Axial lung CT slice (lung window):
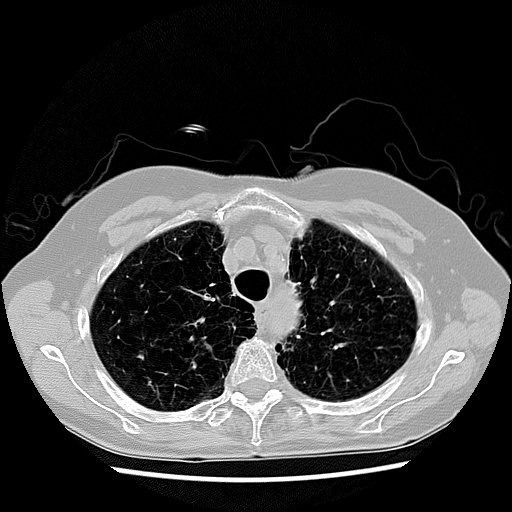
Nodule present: no